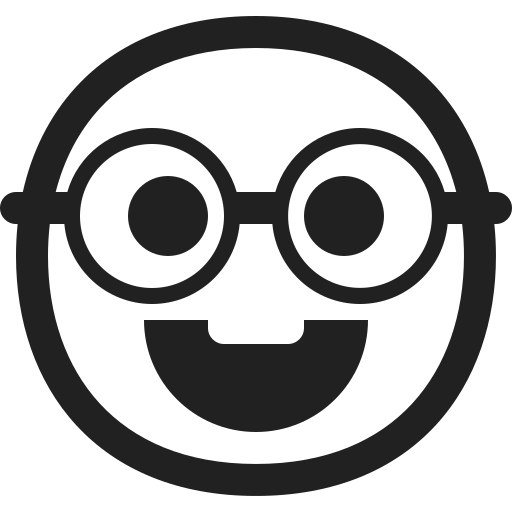
nerd face high contrast